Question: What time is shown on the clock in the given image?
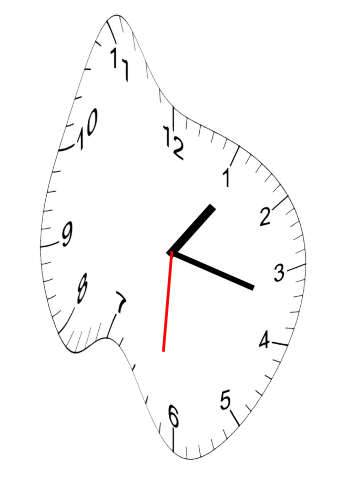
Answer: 01:17:31